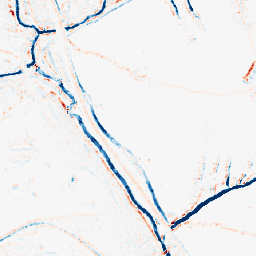
Category: morphological
Decomposition family: morphological_ellipse
Decomposition parameters: operation: average
width: 5
height: 5
Upsampling method: area
Upsampling parameters: scale: 2
Upsampling scale: 2